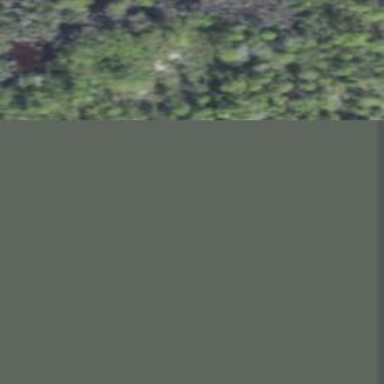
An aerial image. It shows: Woodland consisting mainly of needle-leaved trees.